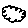
Label: cloud